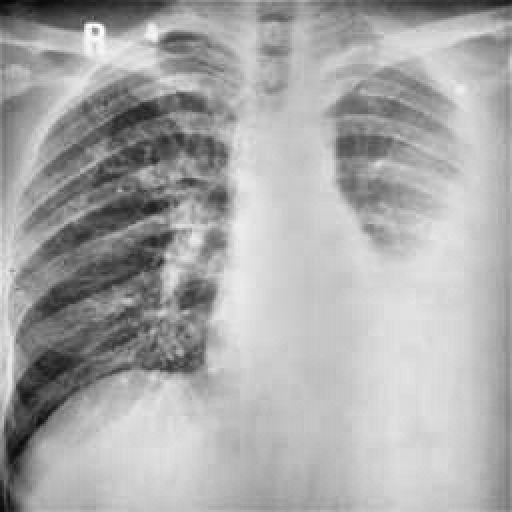
Finding: TUBERCULOSIS